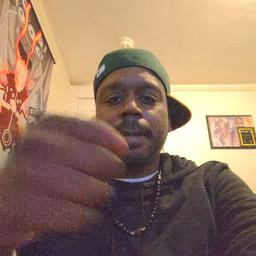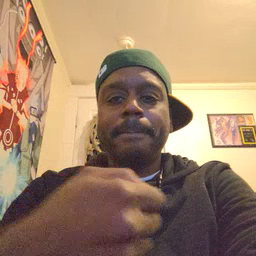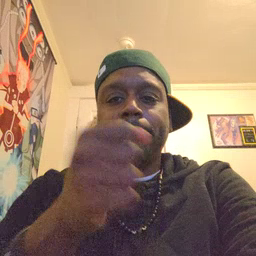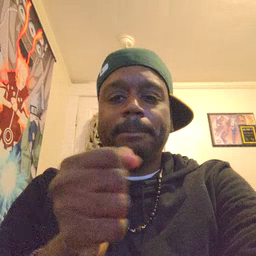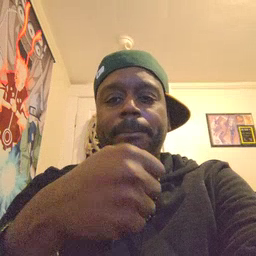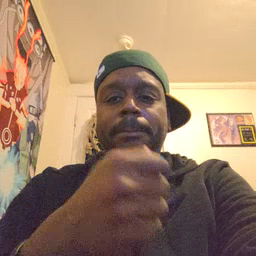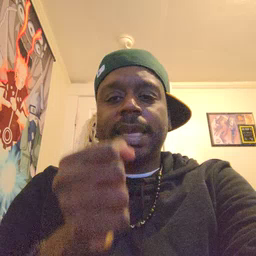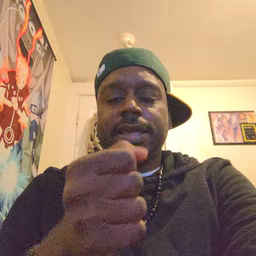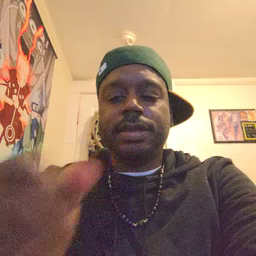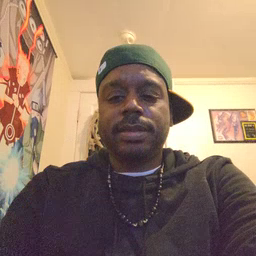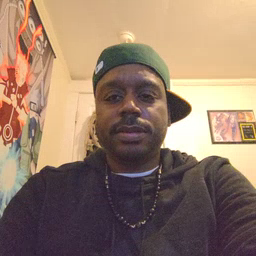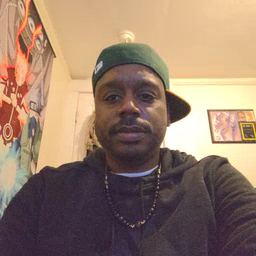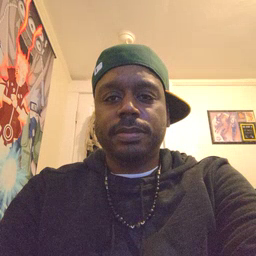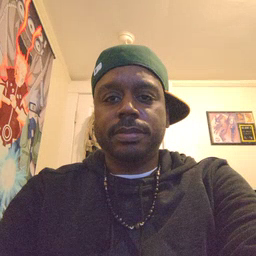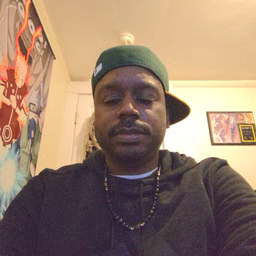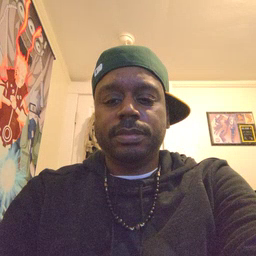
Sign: make